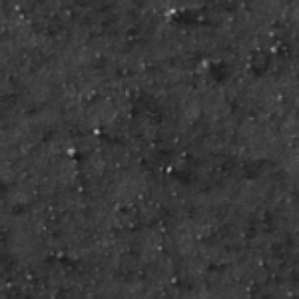
Label: frost